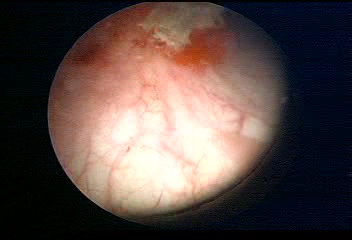
Modality: WLC
Class: Malignant
Subclass: HighGradePapillary
Lesion: L1
Stage: T1
Morphology: Papillary
Bladder cancer association: Yes
Annotated structures: Tumor